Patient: sex M, age 47
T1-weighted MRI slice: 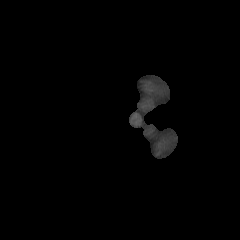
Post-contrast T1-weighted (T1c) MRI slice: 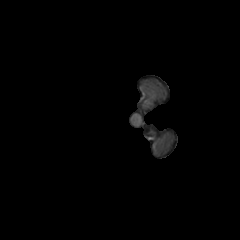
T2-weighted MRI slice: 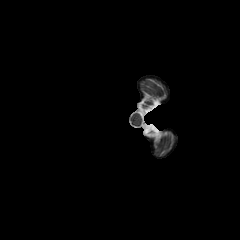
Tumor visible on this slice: no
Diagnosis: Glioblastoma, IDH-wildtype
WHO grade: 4